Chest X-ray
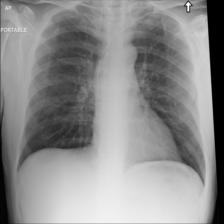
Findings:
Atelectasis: negative
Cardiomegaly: negative
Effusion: negative
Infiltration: negative
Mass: negative
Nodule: negative
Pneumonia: negative
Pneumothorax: negative
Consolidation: negative
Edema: negative
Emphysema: negative
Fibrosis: negative
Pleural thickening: negative
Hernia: negative